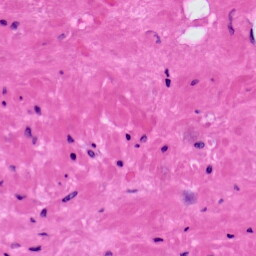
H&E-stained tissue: Prostate